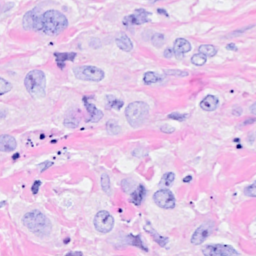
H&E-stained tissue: Breast